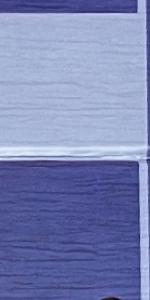
Label: Empty